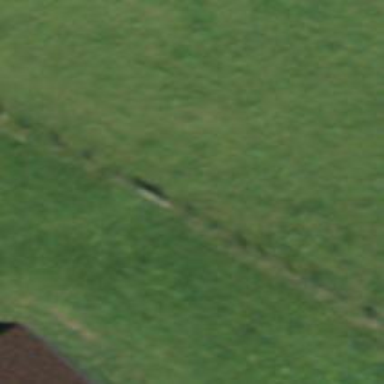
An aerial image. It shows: Path covered with grass.